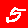
Digit: 5